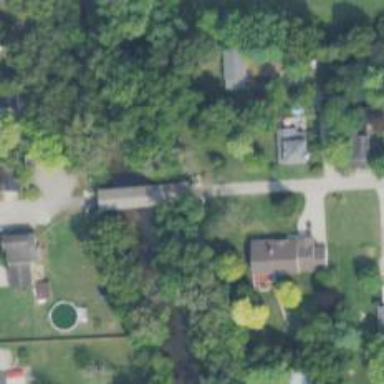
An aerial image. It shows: Covered bridge on residential road.